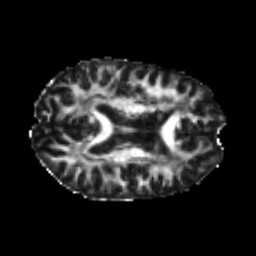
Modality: FA
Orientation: axial
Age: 23
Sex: male
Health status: healthy
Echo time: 0.074 s